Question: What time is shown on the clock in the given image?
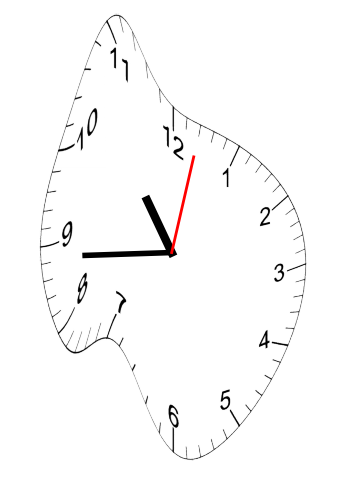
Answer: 10:44:02